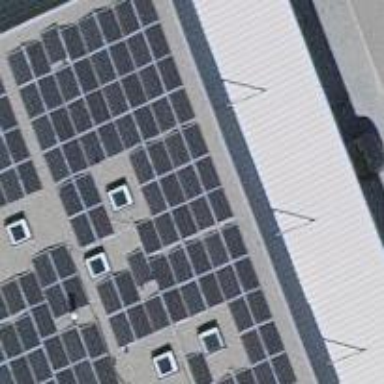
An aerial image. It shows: Solar power generator.